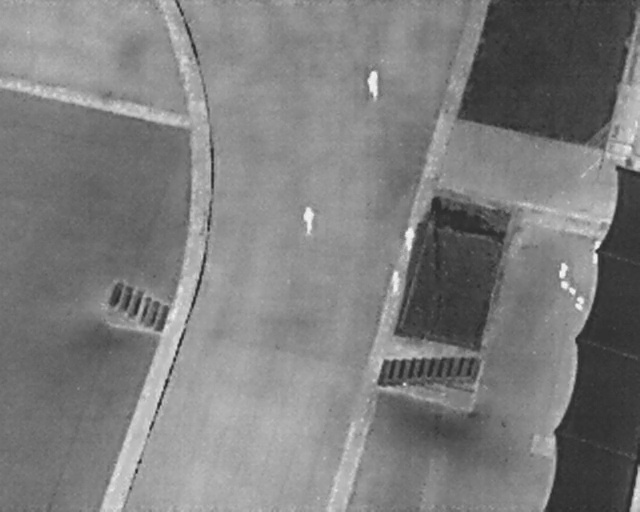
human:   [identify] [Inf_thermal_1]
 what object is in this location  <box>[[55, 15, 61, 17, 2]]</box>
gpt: <ref>1 large person at the top</ref>